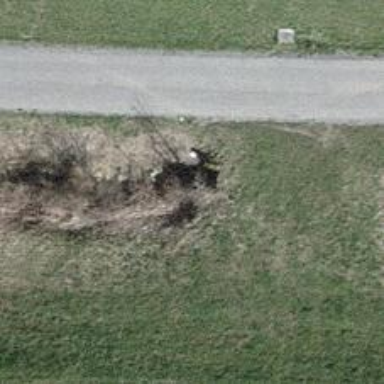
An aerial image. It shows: Culvert tunnel.